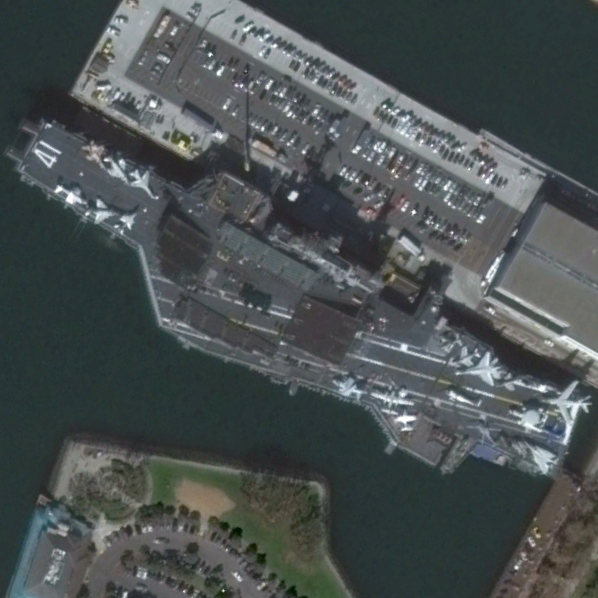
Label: Midway-class_aircraft_carrier